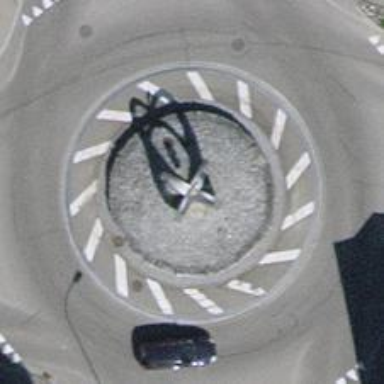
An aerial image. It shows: Primary highway with asphalt surface leading to roundabout. The road has separate sidewalks.